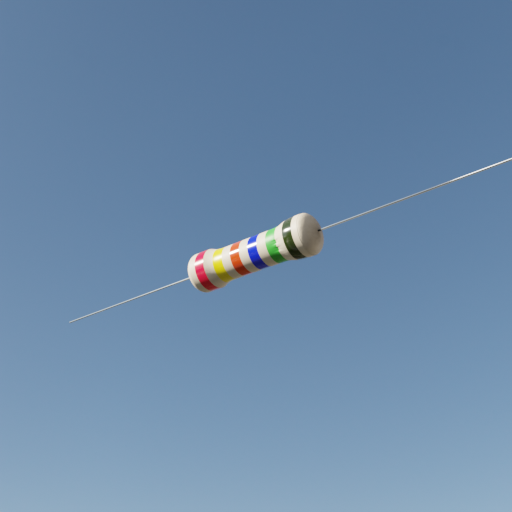
Resistor colour bands (in order): red, yellow, red, blue, green, black